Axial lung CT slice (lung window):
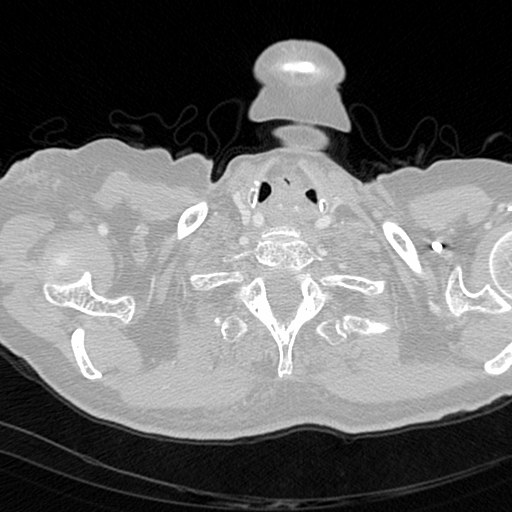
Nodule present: no